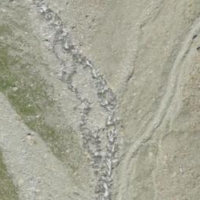
EUNIS habitat code: 48
Species observed at this site:
Polystichum lonchitis
Woodsia alpina